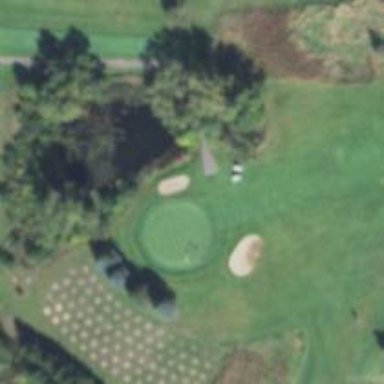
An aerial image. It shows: View of golf hole.